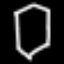
Label: octagon